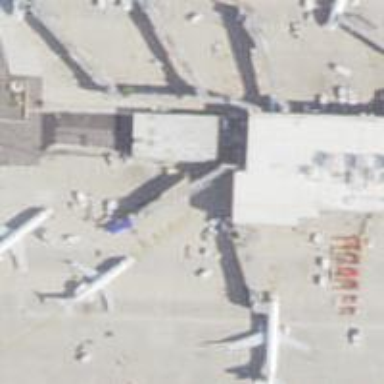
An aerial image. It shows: Airport gate.